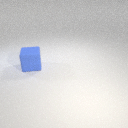
large blue rubber cube